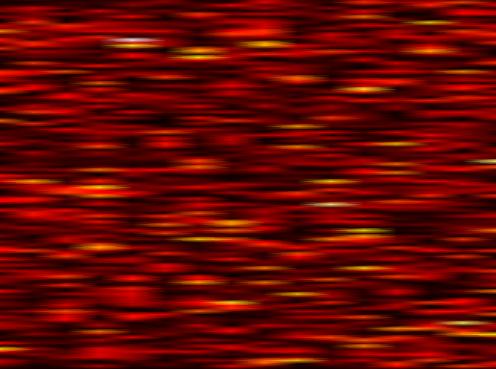
Label: FBMC